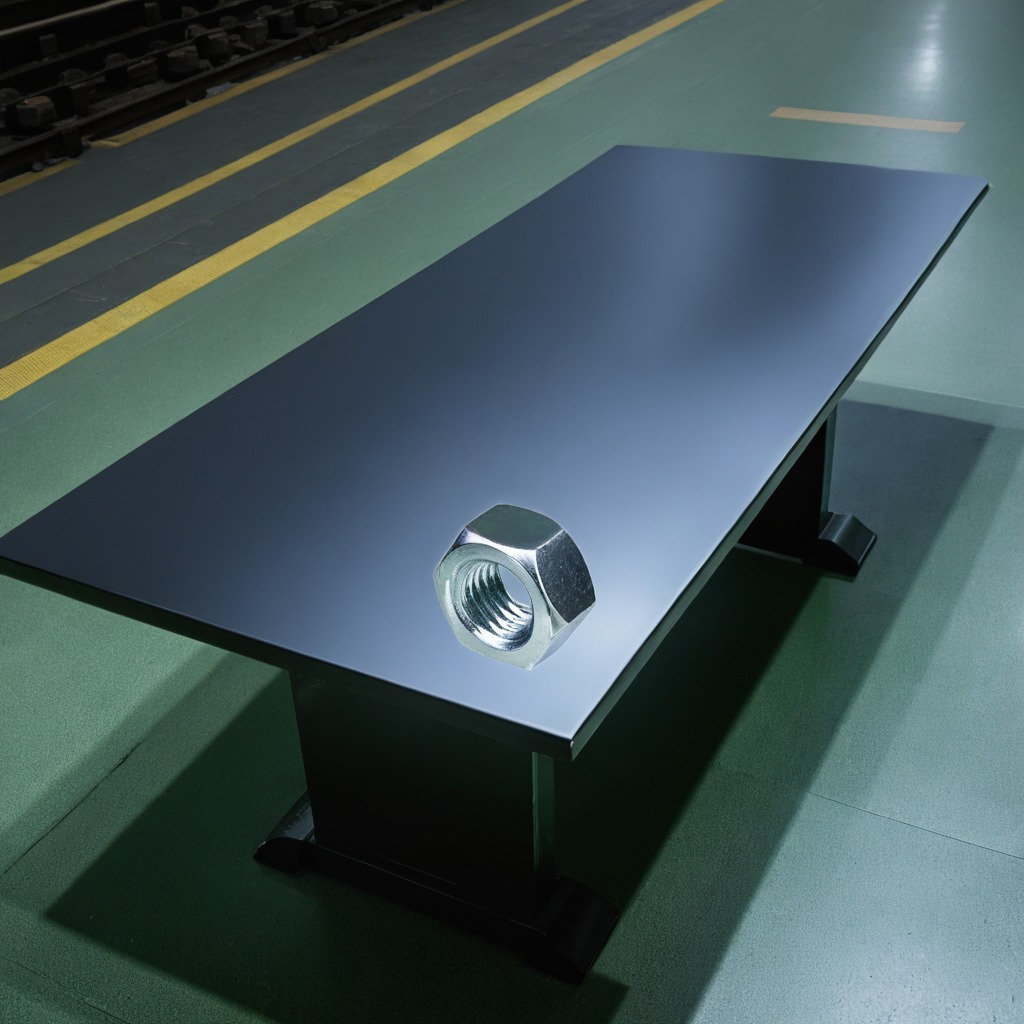
A metal nut is lying on the clean empty table in a railway signal maintenance room.